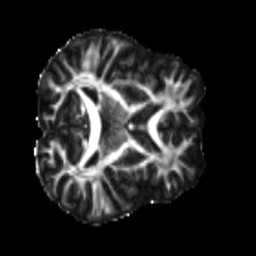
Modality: FA
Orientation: axial
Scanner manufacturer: siemens
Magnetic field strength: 3 T
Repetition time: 4 s
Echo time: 0.0594 s